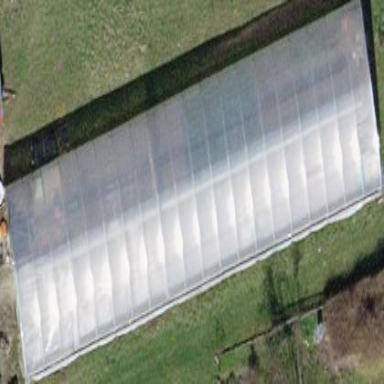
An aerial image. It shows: Greenhouse.